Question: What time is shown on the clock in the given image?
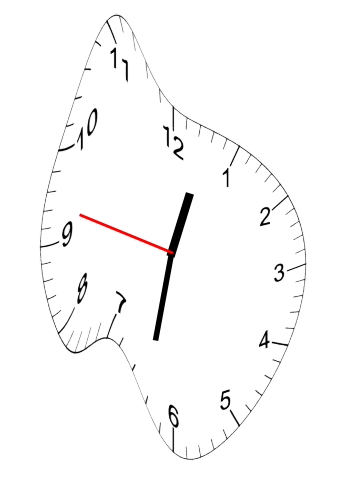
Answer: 12:31:47